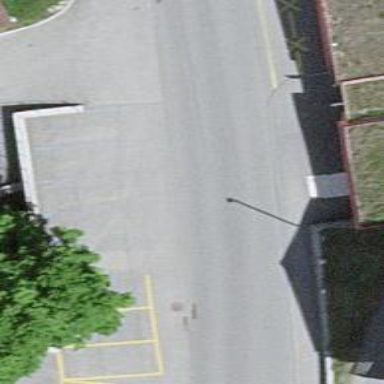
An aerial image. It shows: Bus stop along the road.